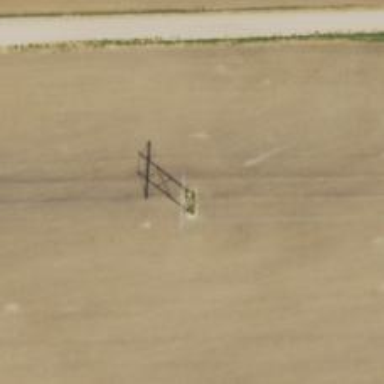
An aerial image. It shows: H-frame designed tower for power lines.